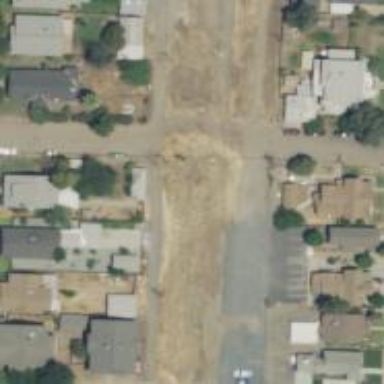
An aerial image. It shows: Alley classified as service road.